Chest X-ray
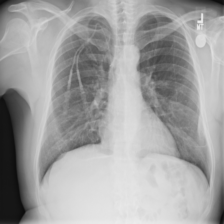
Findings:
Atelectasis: negative
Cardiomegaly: negative
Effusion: negative
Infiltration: negative
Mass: negative
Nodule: negative
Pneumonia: negative
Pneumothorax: negative
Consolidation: negative
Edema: negative
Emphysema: negative
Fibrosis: negative
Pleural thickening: negative
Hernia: negative